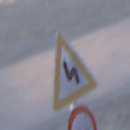
Verkehrszeichen: DoppelkurveZunaechstLinks
Zusatzzeichen unten: VerbotUeberholenEinspurigeFahrzeuge
Umgebung: Outdoor, Urban
Tageszeit: SunriseSunset
Wetter: PartlyCloudy
Licht: Natural
Jahreszeit: NotSpecified
Kontrast: LowContrast